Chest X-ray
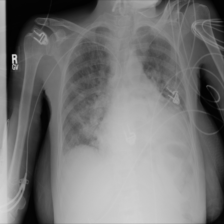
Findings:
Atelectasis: negative
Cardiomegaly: negative
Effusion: positive
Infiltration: negative
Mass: negative
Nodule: negative
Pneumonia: negative
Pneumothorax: negative
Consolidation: negative
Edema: negative
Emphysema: negative
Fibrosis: negative
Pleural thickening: negative
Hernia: negative